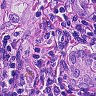
Metastatic tissue present: yes